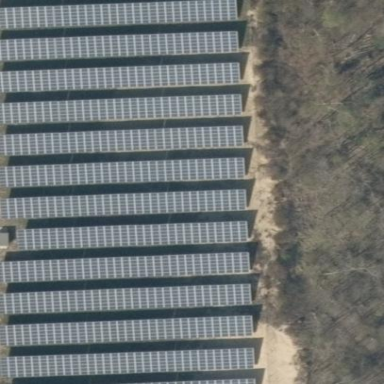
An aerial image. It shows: Solar power generator using photovoltaic method with solar photovoltaic panel types.